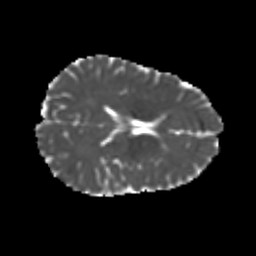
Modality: MD
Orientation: axial
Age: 21
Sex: female
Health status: healthy
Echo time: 0.074 s